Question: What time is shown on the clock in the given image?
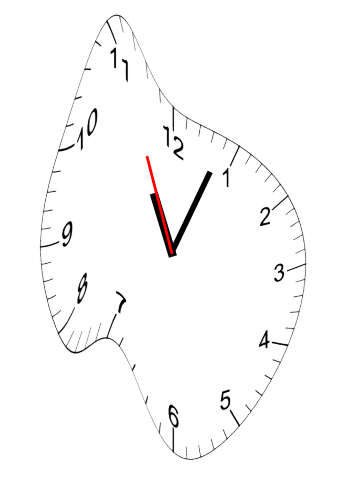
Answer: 11:03:56